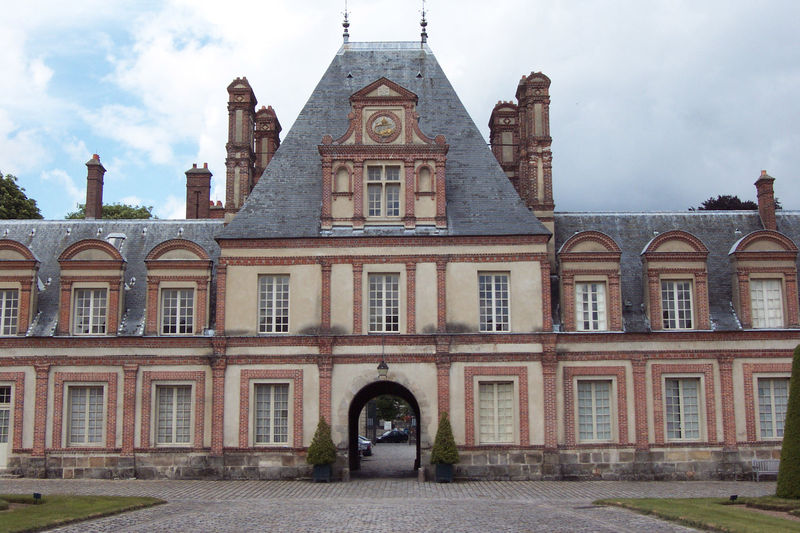
Titel: Schloss Fontainebleau unter Franz I.
Künstler: Gilles Le Breton
Standort: Fontainebleau, Schloss (EU - F)
Schlagwörter: baum, himmel, bäume, fenster, glas, pfeiler, straße, säule, dach, gebäude, rasen, rot, schloss, wolke, architektur, barock, stein, renaissance, kamin, schornstein, turm, garten, fassade, pflaster, giebel, backstein, hof, auto, rundbogen, uhr, tor, fotografie, eingang, erker, türme, torbogen, reihe, niederländisch, kapitell, fries, portal, schiefer, einfahrt, vorhof, herrenhaus, horizontal, volute, rundung, klassizistisch, durchfahrt, zweistöckig, dachgiebel, fensterreihe, gra, schieferdach, tordurchfahrt, stornsteine